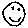
Label: smiley face